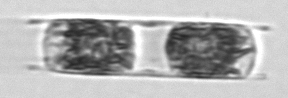
Label: Hemiaulus